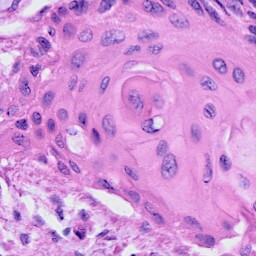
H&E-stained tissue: Cervix